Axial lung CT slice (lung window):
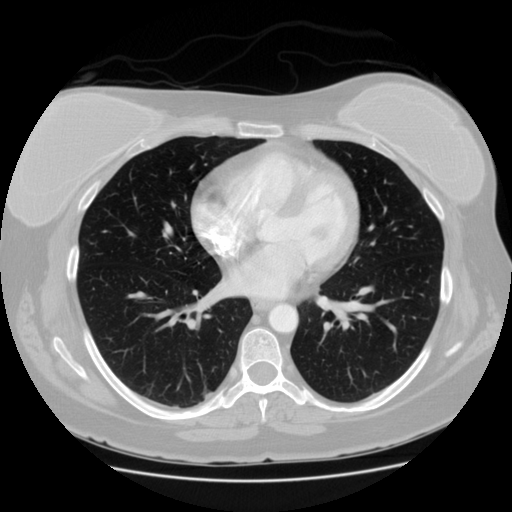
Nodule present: no